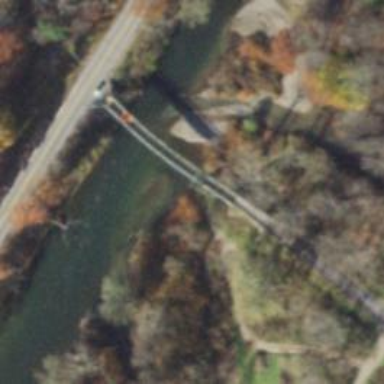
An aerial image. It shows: Bridge supported by piers.